Question: I am using Amcharts and created one scatter graph using javascript. I want to show my own custom label (i.e. company name and last financial year) on each data point of the generated graph.
Here is my generated graph:

And my code
'''
<script type="text/javascript">
var chartScatter;
var chartDataScatter =
[{
ax: <PHONE>,
ay: 5.60,
company :'Peer A 19992340N FYE 30 Jun 2012'
},
{
ax: 500000,
ay: 3.20,
company: 'Peer B 19992340N FYE 31 Mar 2012'
},
{
ax: <PHONE>,
ay: 2.90,
company: 'Peer C 19992340N FYE 31 Mar 2012'
},
{
ax: 75000000,
ay: 0.52,
company: 'Filing company 19992340N FYE 31 Dec 2011'
}];
AmCharts.ready(function () {
// XY CHART
chartScatter = new AmCharts.AmXYChart();
chartScatter.pathToImages = "http://www.amcharts.com/lib/images/";
//chartScatter.marginRight = 0;
chartScatter.marginTop = 0;
chartScatter.autoMarginOffset = 5;
//chartScatter.addTitle("Net profit margin comparison against three peers and industry median", 12);
chartScatter.addTitle(" ");
chartScatter.dataProvider = chartDataScatter;
chartScatter.startDuration = 1;
chartScatter.addLabel(420, 100, '3 peers average= 3.05');
chartScatter.addLabel(420, 133, 'Industry median = 1.3');
// AXES
// X
var xAxis1 = new AmCharts.ValueAxis();
xAxis1.position = "bottom";
xAxis1.axisAlpha = 0;
xAxis1.autoGridCount = true;
xAxis1.addTitle('Revenue');
chartScatter.addValueAxis(xAxis1);
// Y
var yAxis1 = new AmCharts.ValueAxis();
yAxis1.position = "left";
yAxis1.axisAlpha = 0;
yAxis1.autoGridCount = true;
yAxis1.addTitle('Current ratio');
chartScatter.addValueAxis(yAxis1);
// GRAPHS
// triangles up
var graph12 = new AmCharts.AmGraph();
graph12.lineColor = "#FF6600";
graph12.xField = "ax";
graph12.yField = "ay";
graph12.lineAlpha = 0;
graph12.bullet = "triangleUp";
graph12.balloonText = "[[company]]";
graph12.data_label = "[[company]]";
chartScatter.addGraph(graph12);
var trendLine = new AmCharts.TrendLine();
trendLine.lineColor = "#FF6600";
trendLine.initialXValue = 1;
trendLine.initialValue = 2;
trendLine.finalXValue = 12;
trendLine.finalValue = 11;
chartScatter.addTrendLine(trendLine);
chartScatter.addTrendLine(trendLine);
// CURSOR
var chartCursor = new AmCharts.ChartCursor();
chartScatter.addChartCursor(chartCursor);
// SCROLLBAR
var chartScrollbar = new AmCharts.ChartScrollbar();
chartScatter.addChartScrollbar(chartScrollbar);
// WRITE
chartScatter.write("chartdivScatter");
});
'''
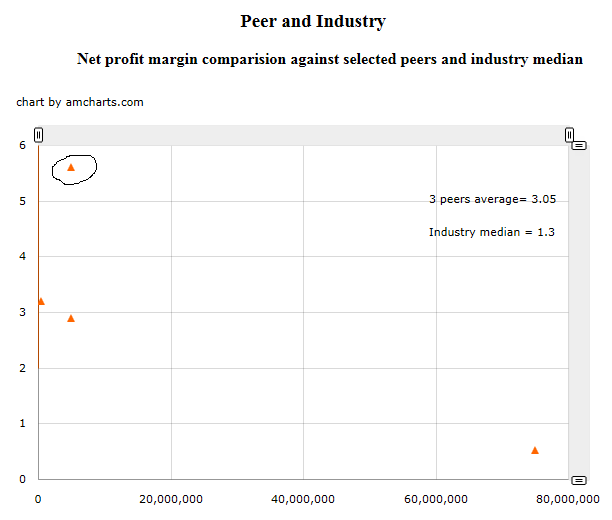
Answer: AmGraph doesn't have data_label property. Use labelText instead.